Question: I'm using the Facebook SDK in an iOS app. I'm logging in fine, pulling in friends lists, etc.
I've added code to send a request:
'''
[FBWebDialogs
presentRequestsDialogModallyWithSession:session
message:@"Message"
title:@"Title"
parameters:params
handler:^(FBWebDialogResult result, NSURL *resultURL, NSError *error) {
// view cleanup here
}];
'''
The session is the 'FBSession' stored in the class handling login. The params are 'suggestions', an array of friends to include. The issue described below occurs equally if params is nil (in which case the list shows all friends).
When I call the dialog, this is what appears:

Note that the "Message" text is missing, as is the entire Message block shown on the various Facebook documentation pages such as <URL>.
I'm using Facebook SDK 3.7.1, the latest version as of this posting. The screenshot above is from the Simulator using a Facebook Test User account. The same issues occur on a device using a "real" Facebook account.
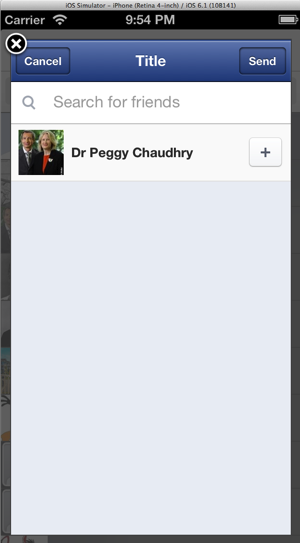
Answer: Apparently, this is "By Design"!! :(
<URL>